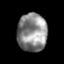
Tissue: prostate
Cell type: T cells
Senescence score: 0.3235
Nuclear area (px): 1105
Mean DAPI intensity: 139.492